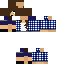
A female human skin with medium skin, wearing brown long hair dressed in a blue hoodie and blue shorts, featuring a closed mouth.